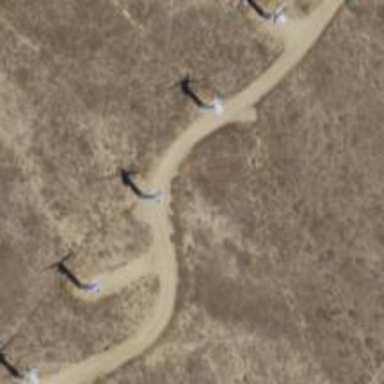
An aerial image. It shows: Wind power generator employing wind turbines.